Interaction volume radius: 10 \u00c5
Interaction volume height: 10 \u00c5
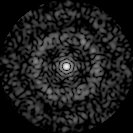
Disorder parameter: 0.8457